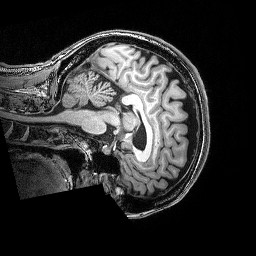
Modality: T1w
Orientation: sagittal
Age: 49
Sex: female
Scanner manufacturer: siemens
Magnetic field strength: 3 T
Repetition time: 2.53 s
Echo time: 0.0035 s